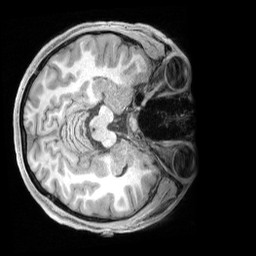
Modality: T1w
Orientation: axial
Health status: healthy
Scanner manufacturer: siemens
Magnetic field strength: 3 T
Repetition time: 2.4 s
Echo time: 0.00201 s